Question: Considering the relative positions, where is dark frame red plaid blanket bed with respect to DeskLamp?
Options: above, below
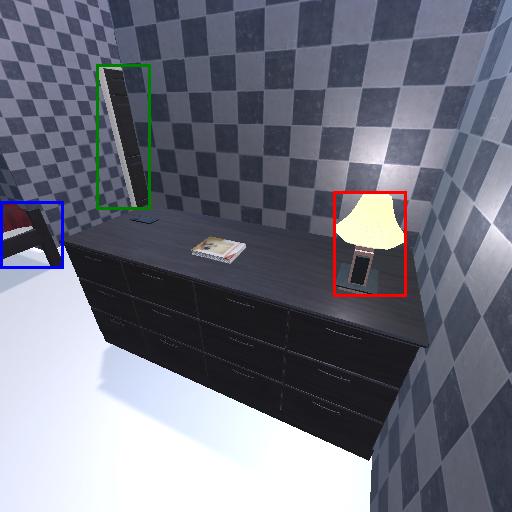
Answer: above